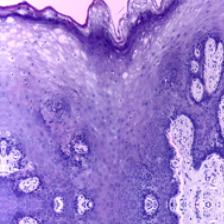
Diagnosis: Normal